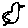
Label: bird